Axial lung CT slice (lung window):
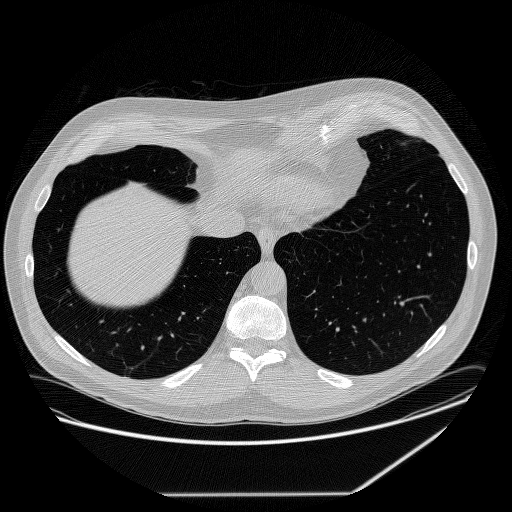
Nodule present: no